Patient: sex M, age 60
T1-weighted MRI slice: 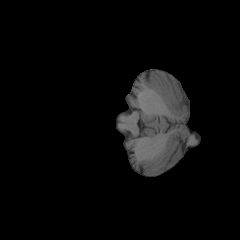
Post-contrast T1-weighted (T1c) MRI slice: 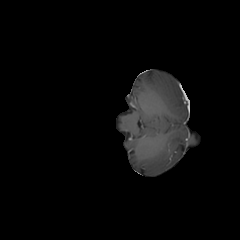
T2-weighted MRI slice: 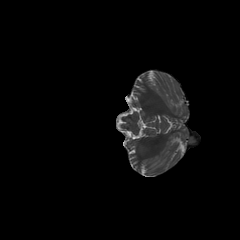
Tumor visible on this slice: no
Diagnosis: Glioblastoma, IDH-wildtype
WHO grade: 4